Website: macys
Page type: billing-address
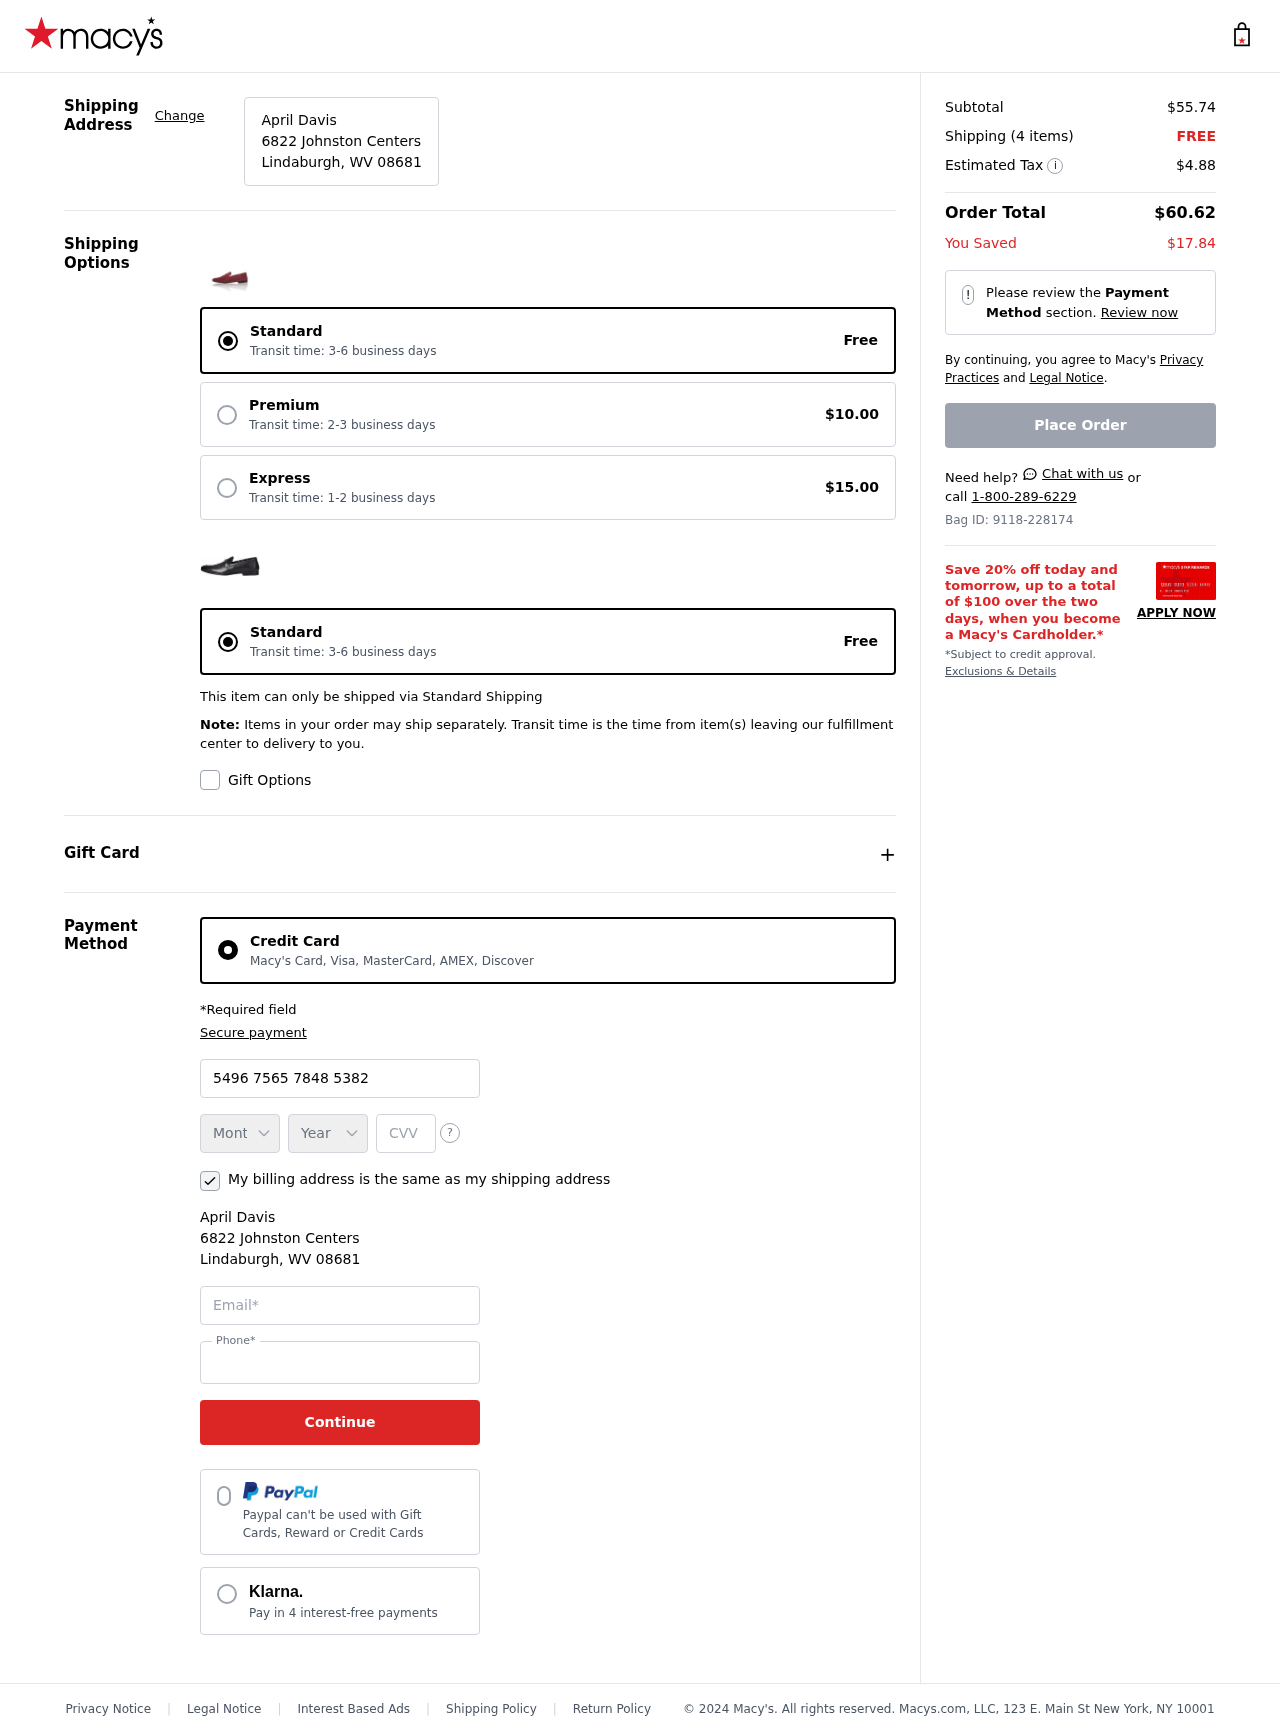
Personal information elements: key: PII_CARD_CVV
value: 403
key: PII_CARD_EXPIRY_MONTH
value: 11
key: PII_CARD_EXPIRY_YEAR
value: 27
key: PII_CARD_NUMBER
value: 5496 7565 7848 5382
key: PII_CITY_STATE_ZIP
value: Lindaburgh, WV 08681
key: PII_EMAIL
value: april.davis@gmail.com
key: PII_FULLNAME
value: April Davis
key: PII_PHONE
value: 5832234333
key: PII_STREET
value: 6822 Johnston Centers
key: PII_FULLNAME2
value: April Davis
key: PII_CITY
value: Lindaburgh
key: PII_STATE_ABBR
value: WV
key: PII_POSTCODE
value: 08681
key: PII_POSTCODE_FULL
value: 08681
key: PII_CITY_STATE
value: Lindaburgh, WV
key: PII_POSTCODE_NUMERIC
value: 8681
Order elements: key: ORDER_SUBTOTAL
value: $55.74
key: ORDER_NUM_ITEMS
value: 4
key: ORDER_SHIPPING_COST
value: FREE
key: ORDER_TAX
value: $4.88
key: ORDER_TOTAL
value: $60.62
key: ORDER_SAVINGS
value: $17.84
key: ORDER_ID
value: Bag ID: 9118-228174